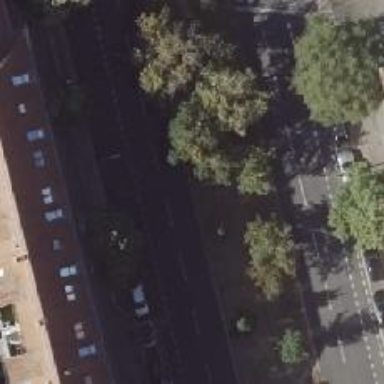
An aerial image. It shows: Secondary road with asphalt surface. There is parallel on-street parking on the right lane.